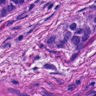
Metastatic tissue present: yes